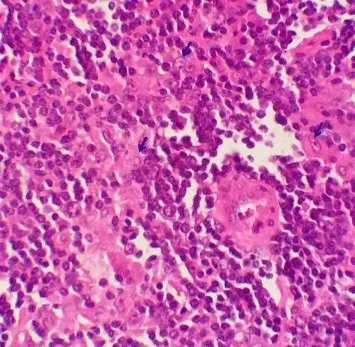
Lymphadenopathy biopsy showing diffuse lymphohystiocytic infiltration the normal architecture with scattered large atypical cells (Arrows), H&E stain, x 400.
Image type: pathology (h&e)